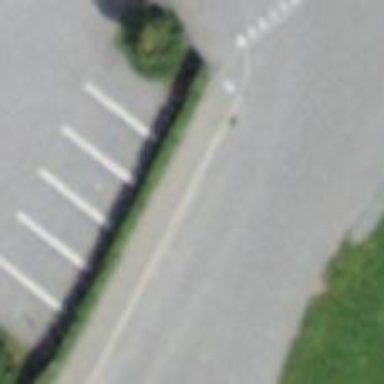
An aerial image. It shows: Charging station.